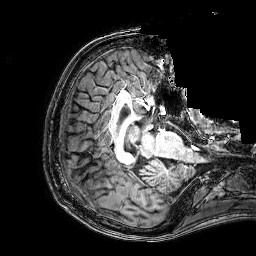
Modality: T1w
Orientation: axial
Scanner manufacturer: philips
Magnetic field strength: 3 T
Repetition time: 0.0096 s
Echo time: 0.0046 s